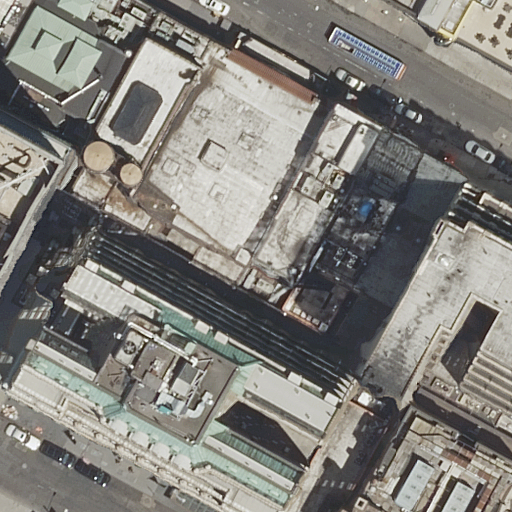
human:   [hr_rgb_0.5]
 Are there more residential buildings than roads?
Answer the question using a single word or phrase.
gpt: yes

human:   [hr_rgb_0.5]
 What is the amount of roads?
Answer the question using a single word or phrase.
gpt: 3

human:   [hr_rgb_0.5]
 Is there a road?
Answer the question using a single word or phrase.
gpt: yes

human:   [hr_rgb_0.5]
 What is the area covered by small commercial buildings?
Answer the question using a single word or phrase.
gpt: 0m2

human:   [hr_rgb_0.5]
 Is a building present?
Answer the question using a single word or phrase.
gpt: yes

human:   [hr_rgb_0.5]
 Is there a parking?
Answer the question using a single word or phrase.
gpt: yes

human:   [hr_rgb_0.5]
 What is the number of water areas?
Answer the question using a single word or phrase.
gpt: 0

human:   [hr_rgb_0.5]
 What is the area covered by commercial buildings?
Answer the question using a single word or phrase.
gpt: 0m2

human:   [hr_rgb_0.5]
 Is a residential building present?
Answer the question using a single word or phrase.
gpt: yes

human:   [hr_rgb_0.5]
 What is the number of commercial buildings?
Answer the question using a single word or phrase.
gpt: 0

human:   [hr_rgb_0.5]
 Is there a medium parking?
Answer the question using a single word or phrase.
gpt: no

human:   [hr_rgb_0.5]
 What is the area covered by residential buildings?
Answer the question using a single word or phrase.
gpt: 7481m2

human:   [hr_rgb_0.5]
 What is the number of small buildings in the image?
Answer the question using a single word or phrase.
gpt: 1

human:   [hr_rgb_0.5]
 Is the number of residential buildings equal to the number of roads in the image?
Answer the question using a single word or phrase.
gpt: no

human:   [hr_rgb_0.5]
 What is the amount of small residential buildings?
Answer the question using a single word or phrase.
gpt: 1

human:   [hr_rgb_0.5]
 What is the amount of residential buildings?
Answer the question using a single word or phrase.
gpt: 10

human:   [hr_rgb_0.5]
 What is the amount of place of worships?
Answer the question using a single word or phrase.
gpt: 1

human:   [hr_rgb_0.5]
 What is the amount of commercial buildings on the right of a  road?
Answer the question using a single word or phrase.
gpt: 0

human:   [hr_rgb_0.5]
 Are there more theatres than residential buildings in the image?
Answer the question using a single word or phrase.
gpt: no

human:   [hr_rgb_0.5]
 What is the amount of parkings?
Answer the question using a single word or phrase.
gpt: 1

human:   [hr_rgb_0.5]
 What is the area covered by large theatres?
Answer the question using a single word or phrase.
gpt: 1620m2

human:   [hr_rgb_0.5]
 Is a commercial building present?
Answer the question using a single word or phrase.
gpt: no

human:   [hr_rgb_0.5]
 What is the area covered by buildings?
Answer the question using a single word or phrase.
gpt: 9102m2

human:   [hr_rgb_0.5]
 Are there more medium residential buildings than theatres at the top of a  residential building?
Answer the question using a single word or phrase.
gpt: yes

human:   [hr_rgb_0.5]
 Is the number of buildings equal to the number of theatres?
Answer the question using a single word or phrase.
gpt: no

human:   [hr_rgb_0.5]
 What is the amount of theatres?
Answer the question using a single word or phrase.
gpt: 1

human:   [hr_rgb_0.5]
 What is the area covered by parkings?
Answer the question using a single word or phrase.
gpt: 12m2

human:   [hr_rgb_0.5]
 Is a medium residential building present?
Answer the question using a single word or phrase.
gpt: yes

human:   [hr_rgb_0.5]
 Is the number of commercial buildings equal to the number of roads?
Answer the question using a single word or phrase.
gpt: no

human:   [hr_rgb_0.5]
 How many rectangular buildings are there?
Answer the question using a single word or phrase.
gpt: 7

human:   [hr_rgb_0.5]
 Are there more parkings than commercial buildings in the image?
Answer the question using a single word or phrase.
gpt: yes

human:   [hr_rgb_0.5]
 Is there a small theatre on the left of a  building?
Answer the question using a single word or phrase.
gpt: no

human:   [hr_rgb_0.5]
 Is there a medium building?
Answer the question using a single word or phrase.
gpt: yes

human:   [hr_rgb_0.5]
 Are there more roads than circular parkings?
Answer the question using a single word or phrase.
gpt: yes

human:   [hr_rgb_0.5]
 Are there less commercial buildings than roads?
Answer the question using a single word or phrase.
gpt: yes

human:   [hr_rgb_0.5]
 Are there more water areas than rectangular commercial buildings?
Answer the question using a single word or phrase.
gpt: no

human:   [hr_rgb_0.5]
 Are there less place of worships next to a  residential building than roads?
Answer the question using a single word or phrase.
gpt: yes

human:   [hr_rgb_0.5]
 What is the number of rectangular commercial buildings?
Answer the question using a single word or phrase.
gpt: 0

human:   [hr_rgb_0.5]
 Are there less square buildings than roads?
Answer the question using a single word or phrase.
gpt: yes

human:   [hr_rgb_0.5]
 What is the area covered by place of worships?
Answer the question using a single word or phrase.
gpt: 596m2

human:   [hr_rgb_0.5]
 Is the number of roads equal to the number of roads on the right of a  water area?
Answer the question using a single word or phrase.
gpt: no

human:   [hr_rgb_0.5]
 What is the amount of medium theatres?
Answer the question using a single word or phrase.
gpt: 0

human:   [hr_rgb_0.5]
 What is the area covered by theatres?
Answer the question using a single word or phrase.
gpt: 1620m2

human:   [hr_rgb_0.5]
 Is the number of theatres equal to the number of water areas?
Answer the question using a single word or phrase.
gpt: no

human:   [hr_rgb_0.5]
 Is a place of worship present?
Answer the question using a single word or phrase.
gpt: yes

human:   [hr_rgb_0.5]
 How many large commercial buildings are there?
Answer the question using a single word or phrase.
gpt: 0

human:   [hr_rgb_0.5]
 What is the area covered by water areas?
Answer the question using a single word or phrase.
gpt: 0m2

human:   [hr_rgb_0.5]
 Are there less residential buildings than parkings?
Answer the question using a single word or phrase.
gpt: no

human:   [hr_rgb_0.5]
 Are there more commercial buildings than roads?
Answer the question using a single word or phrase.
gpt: no

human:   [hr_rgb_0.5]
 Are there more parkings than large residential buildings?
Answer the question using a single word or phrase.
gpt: no

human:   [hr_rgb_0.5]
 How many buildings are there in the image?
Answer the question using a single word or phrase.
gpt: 11

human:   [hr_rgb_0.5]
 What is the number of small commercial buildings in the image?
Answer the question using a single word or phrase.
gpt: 0

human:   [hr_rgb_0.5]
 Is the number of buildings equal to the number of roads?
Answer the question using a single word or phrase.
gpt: no

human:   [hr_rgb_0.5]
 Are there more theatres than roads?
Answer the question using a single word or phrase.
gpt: no

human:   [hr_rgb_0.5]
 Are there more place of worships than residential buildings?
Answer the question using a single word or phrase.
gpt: no

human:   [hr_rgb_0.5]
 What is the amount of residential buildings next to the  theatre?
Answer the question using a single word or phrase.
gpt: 10

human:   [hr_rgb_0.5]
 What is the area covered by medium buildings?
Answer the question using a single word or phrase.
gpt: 1644m2

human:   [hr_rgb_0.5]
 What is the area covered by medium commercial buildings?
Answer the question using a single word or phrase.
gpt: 0m2

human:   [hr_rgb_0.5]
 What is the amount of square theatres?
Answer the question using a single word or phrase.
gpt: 0

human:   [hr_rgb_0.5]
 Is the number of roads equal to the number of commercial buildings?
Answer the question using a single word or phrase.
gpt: no

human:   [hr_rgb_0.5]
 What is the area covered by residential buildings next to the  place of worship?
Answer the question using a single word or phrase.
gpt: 7481m2

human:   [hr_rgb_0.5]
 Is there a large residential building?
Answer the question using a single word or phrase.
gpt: yes

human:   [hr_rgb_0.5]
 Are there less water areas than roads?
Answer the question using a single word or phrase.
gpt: yes

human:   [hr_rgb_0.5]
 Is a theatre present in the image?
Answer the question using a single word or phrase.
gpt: yes